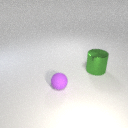
small purple rubber sphere in front of large green metal cylinder